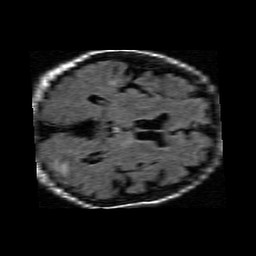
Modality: FLAIR
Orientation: axial
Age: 72
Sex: male
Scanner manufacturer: philips
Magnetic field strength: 1.5 T
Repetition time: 6 s
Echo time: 0.12 s